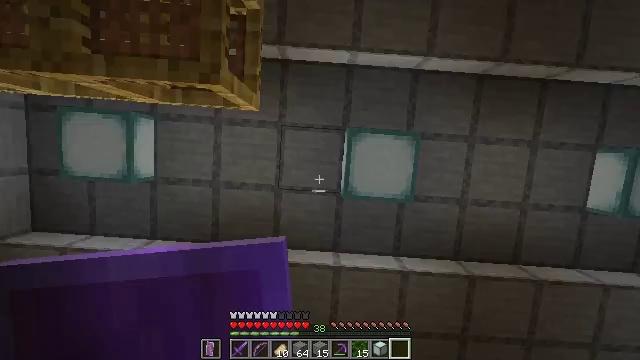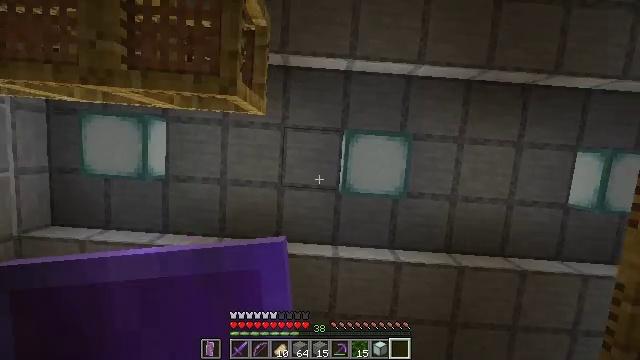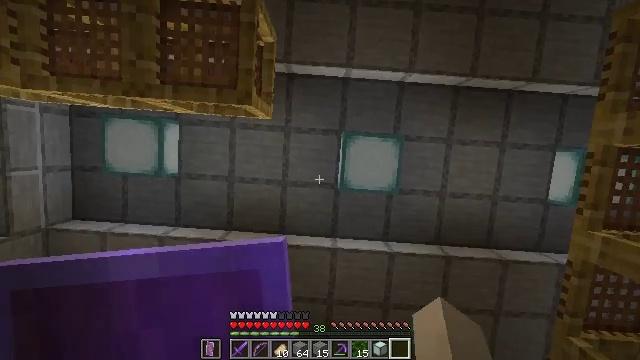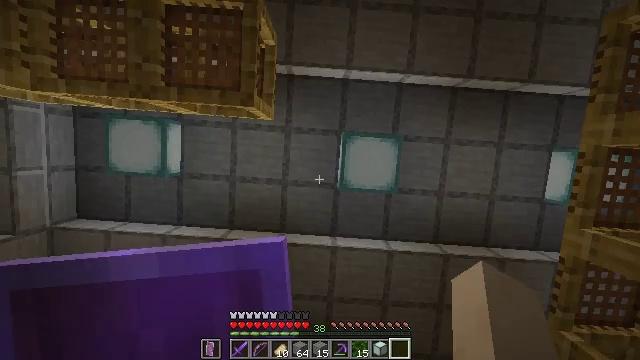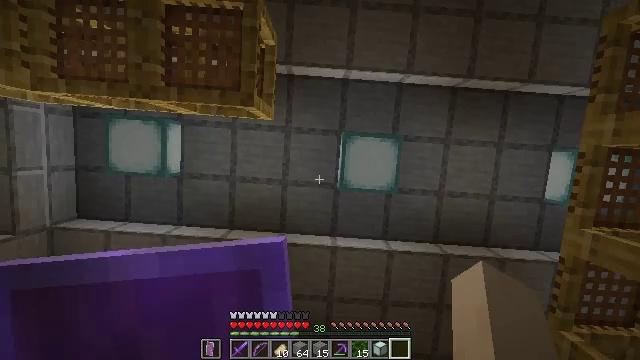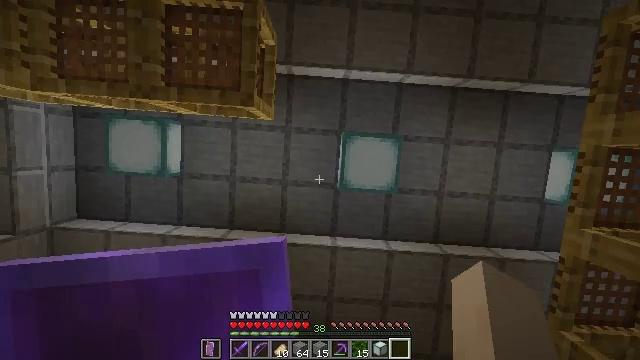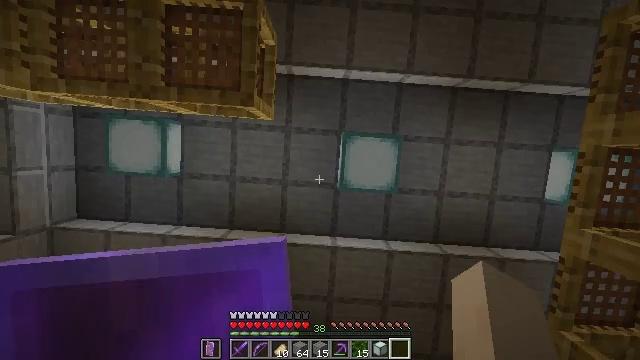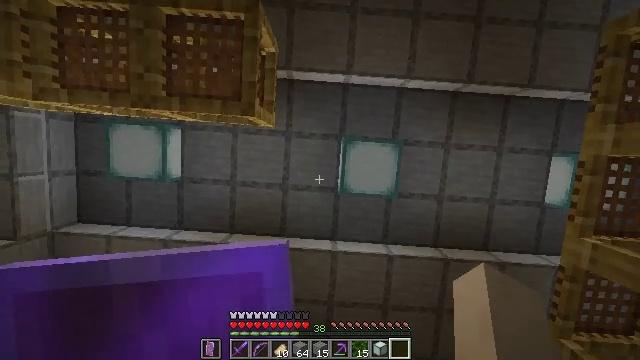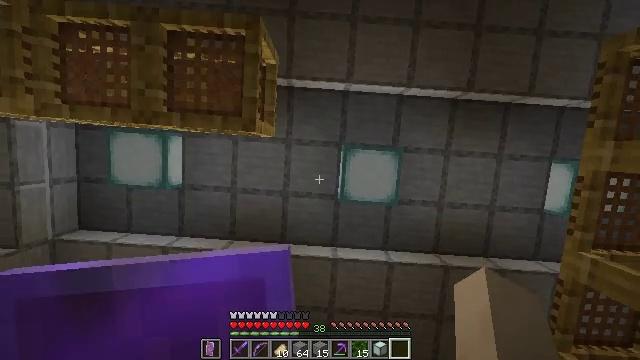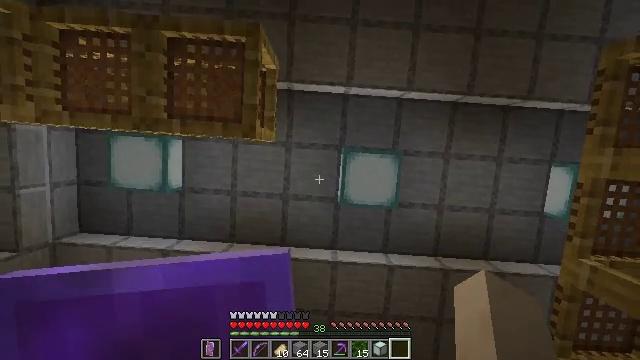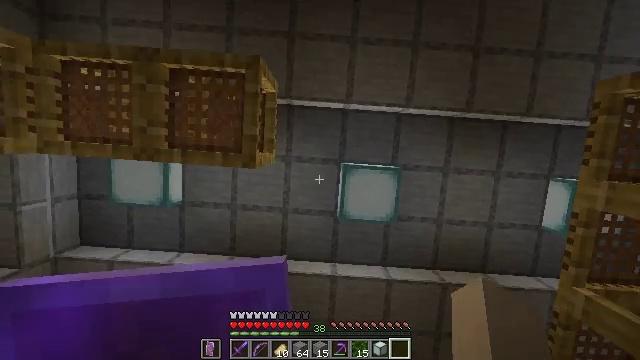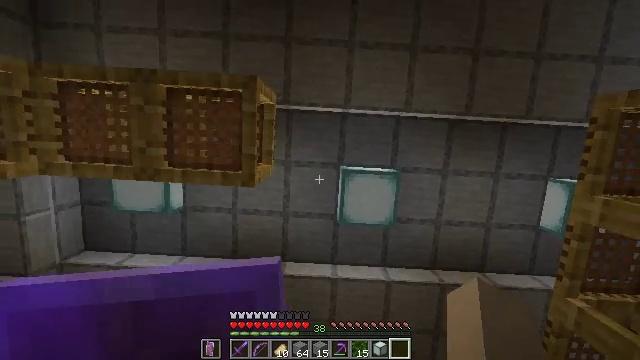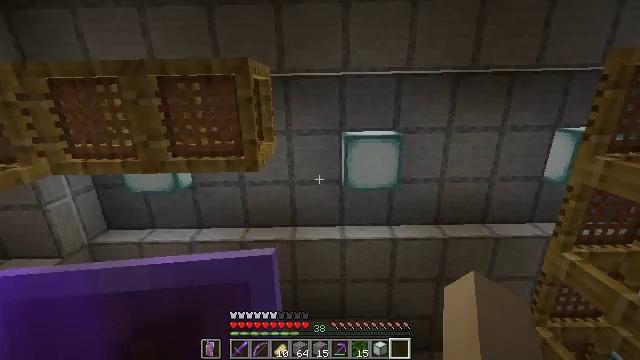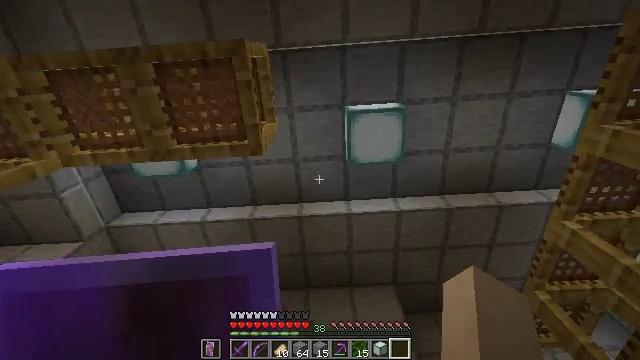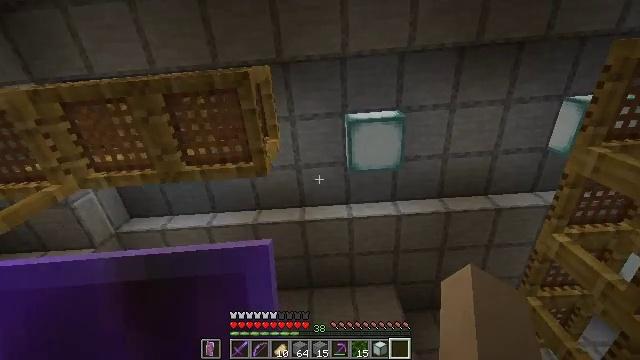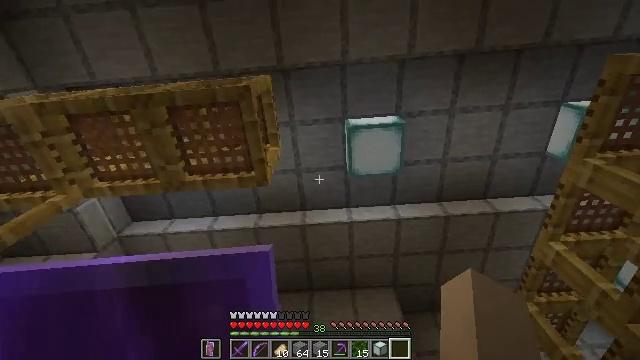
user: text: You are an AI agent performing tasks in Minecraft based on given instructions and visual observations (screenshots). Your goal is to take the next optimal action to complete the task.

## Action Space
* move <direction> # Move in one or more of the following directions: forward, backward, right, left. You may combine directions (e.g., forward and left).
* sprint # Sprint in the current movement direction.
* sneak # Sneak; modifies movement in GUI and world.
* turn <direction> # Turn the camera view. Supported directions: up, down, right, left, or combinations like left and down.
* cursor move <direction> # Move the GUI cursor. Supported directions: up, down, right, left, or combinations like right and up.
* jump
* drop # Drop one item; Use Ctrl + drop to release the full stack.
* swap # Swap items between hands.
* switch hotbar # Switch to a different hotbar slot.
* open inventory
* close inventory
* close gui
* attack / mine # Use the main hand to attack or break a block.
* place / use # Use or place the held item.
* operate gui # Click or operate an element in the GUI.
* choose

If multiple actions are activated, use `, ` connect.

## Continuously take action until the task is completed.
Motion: motion action
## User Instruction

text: Use the crafting table to craft polished blackstone stairs.
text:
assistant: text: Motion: no_op
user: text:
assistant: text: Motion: no_op
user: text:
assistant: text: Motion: no_op
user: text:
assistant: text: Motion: no_op
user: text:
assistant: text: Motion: no_op
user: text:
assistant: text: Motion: no_op
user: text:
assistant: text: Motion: move back
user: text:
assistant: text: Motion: move back
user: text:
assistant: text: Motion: move back
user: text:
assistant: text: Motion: move back
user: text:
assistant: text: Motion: move back, turn down
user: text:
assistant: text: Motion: move back, turn left and down
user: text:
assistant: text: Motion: move back, turn left and down
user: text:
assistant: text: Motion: move back, turn down
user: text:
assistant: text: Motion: move back
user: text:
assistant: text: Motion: move back
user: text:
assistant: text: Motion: move back
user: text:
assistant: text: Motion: move back
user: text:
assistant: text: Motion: move back
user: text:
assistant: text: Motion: move back
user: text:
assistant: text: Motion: move back, turn left and down
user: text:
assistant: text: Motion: move back
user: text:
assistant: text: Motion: move back
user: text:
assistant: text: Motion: move back
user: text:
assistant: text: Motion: move back
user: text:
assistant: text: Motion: no_op
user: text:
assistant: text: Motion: no_op
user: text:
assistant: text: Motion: no_op
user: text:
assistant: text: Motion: no_op
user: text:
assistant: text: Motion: turn left and down